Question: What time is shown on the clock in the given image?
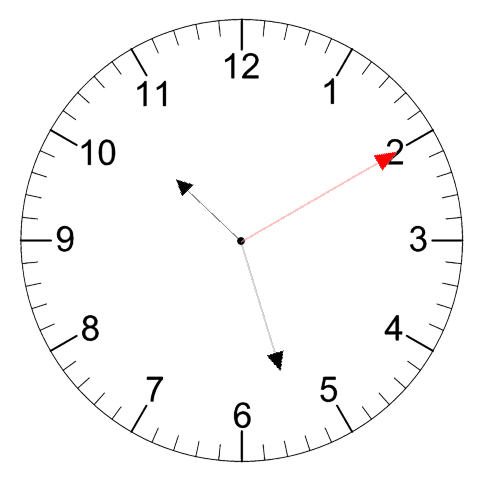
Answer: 10:27:10